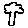
Label: tree